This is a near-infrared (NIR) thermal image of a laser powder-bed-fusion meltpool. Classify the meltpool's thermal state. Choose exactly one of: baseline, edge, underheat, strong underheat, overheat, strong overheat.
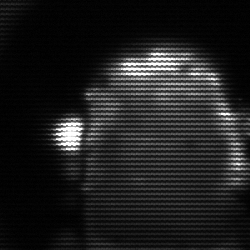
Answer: baseline